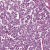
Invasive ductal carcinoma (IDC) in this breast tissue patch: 1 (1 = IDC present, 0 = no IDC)